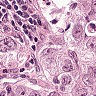
Metastatic tissue present: yes